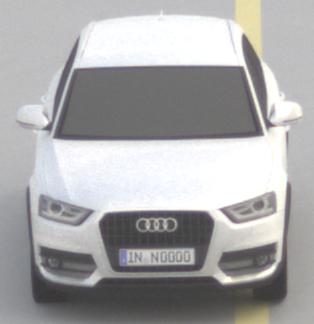
Make: Audi
Model: Q3 1.4 TFSI
Detailed model: Q3 (8U)
Model produced from: 2013/07
Model produced until: 2014/10
Doors: 5
Color: white
Road condition: dry road
Daytime: midday
Contrast: low contrast